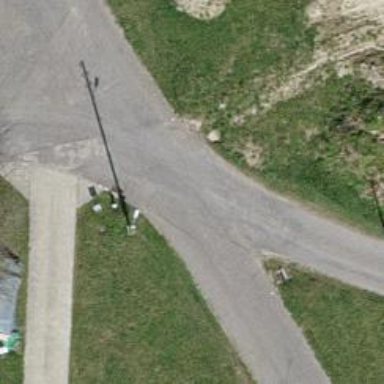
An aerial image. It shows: Unclassified road.